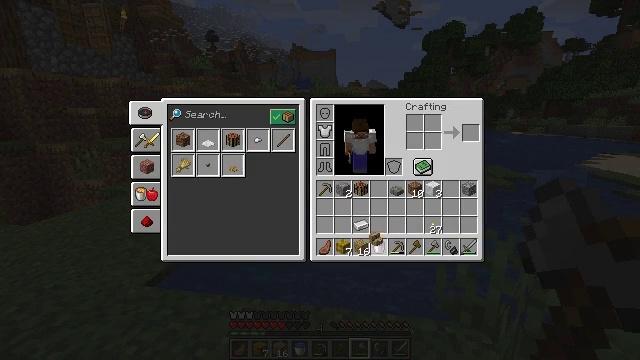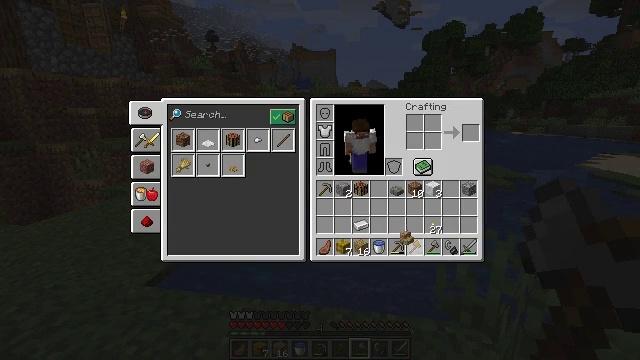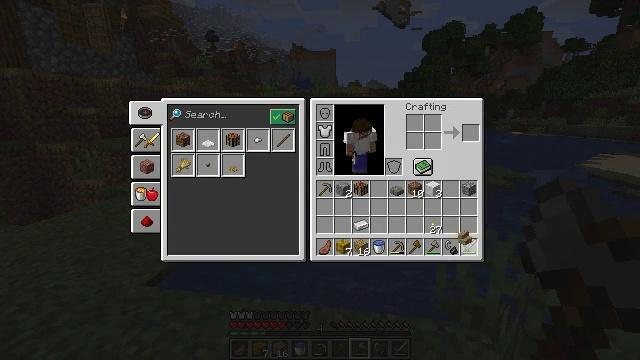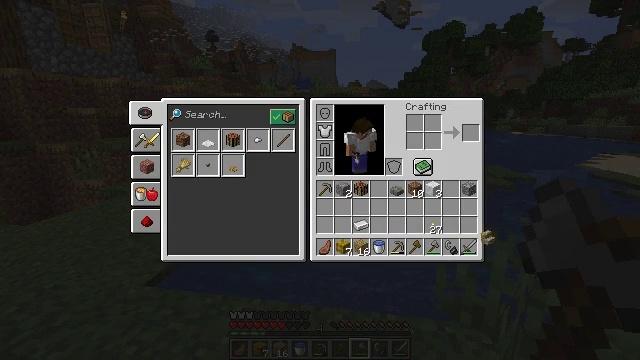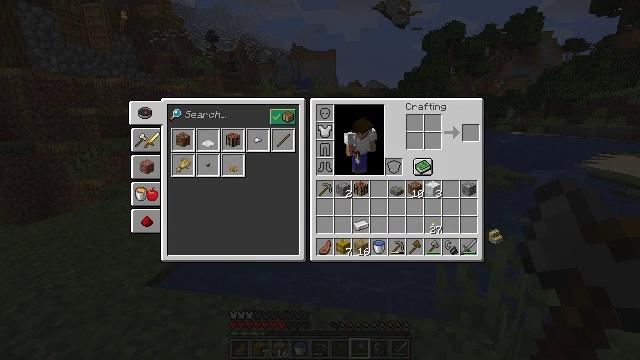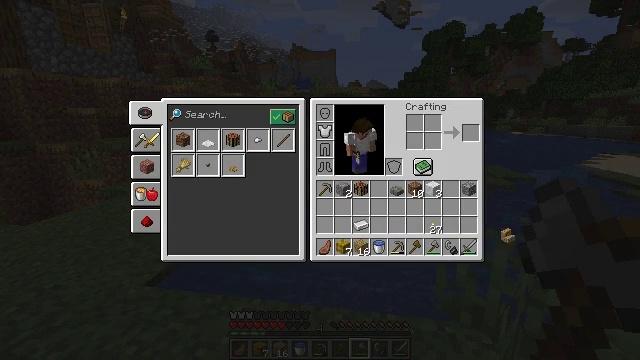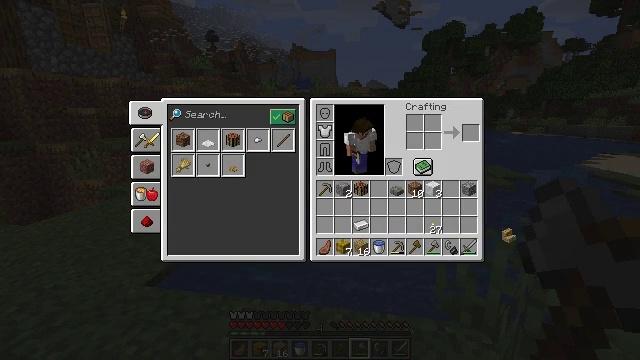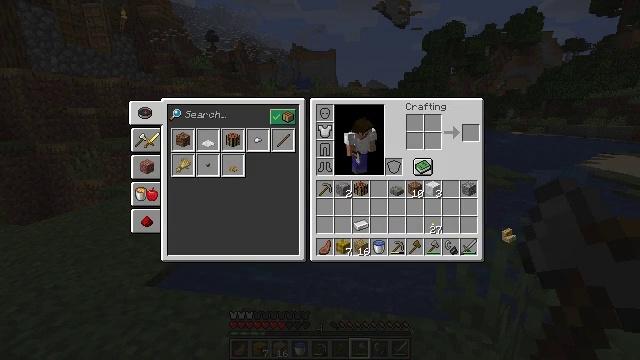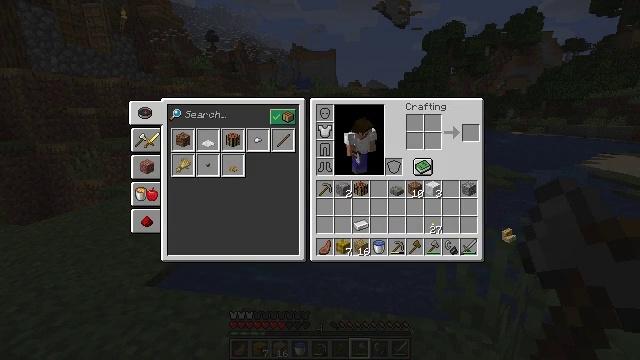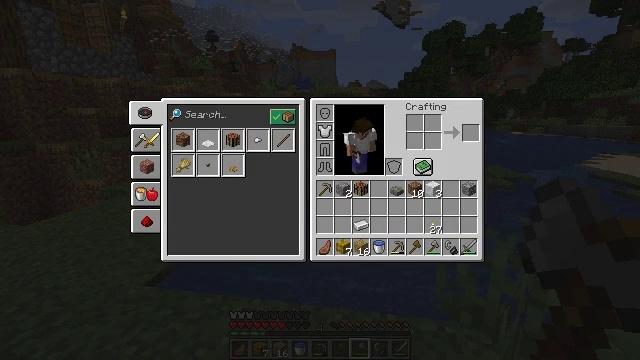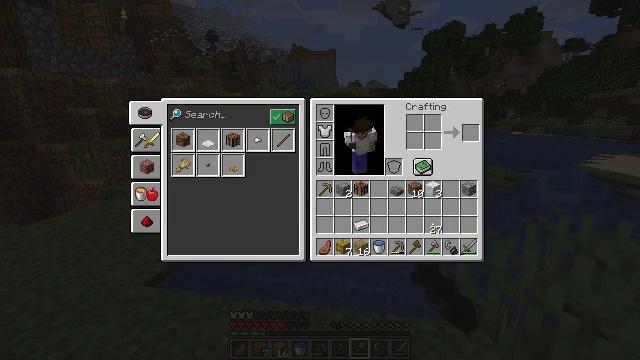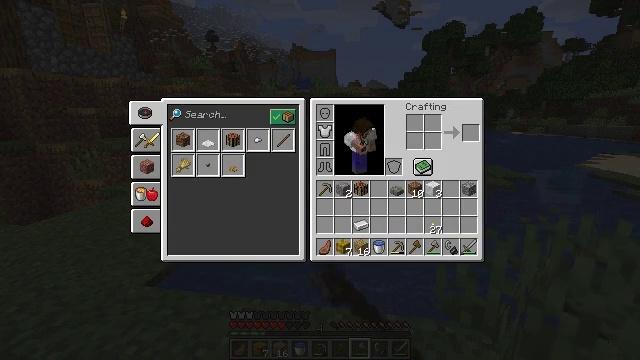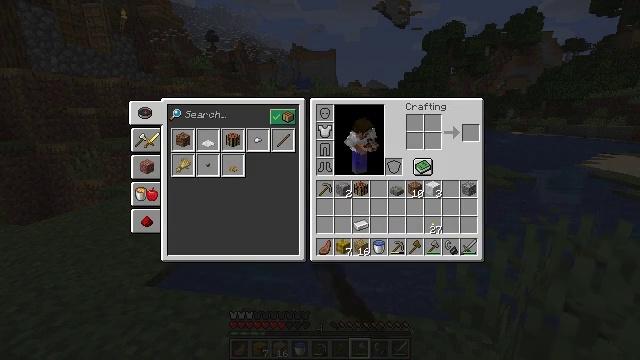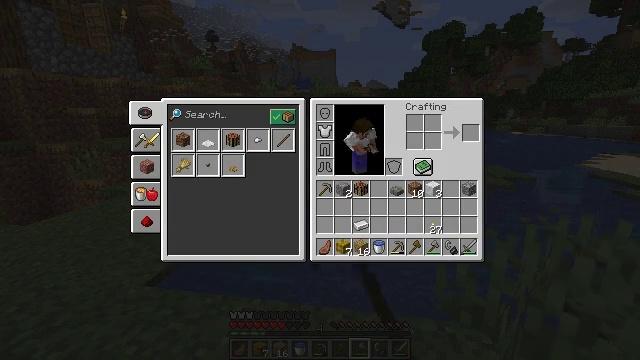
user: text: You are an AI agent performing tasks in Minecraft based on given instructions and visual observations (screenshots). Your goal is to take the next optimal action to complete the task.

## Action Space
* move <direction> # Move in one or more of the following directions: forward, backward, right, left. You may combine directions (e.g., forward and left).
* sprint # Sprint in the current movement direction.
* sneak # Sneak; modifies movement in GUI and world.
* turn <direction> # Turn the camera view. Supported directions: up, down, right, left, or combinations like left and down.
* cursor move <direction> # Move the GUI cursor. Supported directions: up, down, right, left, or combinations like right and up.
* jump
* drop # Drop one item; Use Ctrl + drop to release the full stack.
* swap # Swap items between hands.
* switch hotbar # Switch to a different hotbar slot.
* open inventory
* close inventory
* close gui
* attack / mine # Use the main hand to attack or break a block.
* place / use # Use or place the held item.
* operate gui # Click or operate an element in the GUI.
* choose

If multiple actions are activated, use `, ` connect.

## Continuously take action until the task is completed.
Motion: motion action
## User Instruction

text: Drop oak stairs.
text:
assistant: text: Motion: turn right
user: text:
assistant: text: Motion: turn right
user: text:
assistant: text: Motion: turn right
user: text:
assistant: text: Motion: turn right
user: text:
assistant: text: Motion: turn right
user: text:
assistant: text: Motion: attack / mine
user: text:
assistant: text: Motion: attack / mine
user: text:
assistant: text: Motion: attack / mine
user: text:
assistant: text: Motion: no_op
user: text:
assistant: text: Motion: no_op
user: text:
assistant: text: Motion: no_op
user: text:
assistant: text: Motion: no_op
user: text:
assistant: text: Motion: no_op
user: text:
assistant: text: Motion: no_op